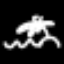
Label: palm tree